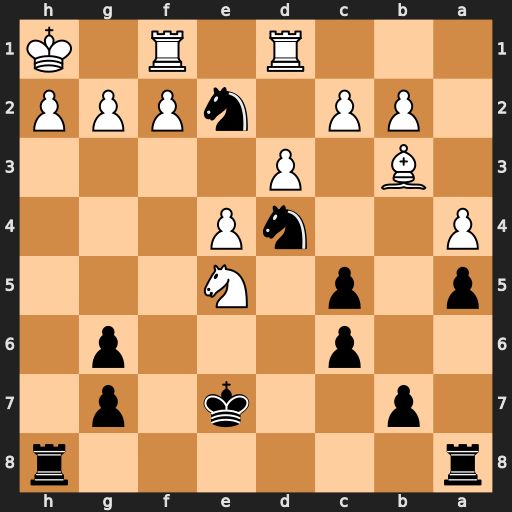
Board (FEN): r6r/1p2k1p1/2p3p1/p1p1N3/P2nP3/1B1P4/1PP1nPPP/3R1R1K
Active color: b
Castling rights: -
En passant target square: -
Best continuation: Rxh2+ Kxh2 Rh8#